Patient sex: M
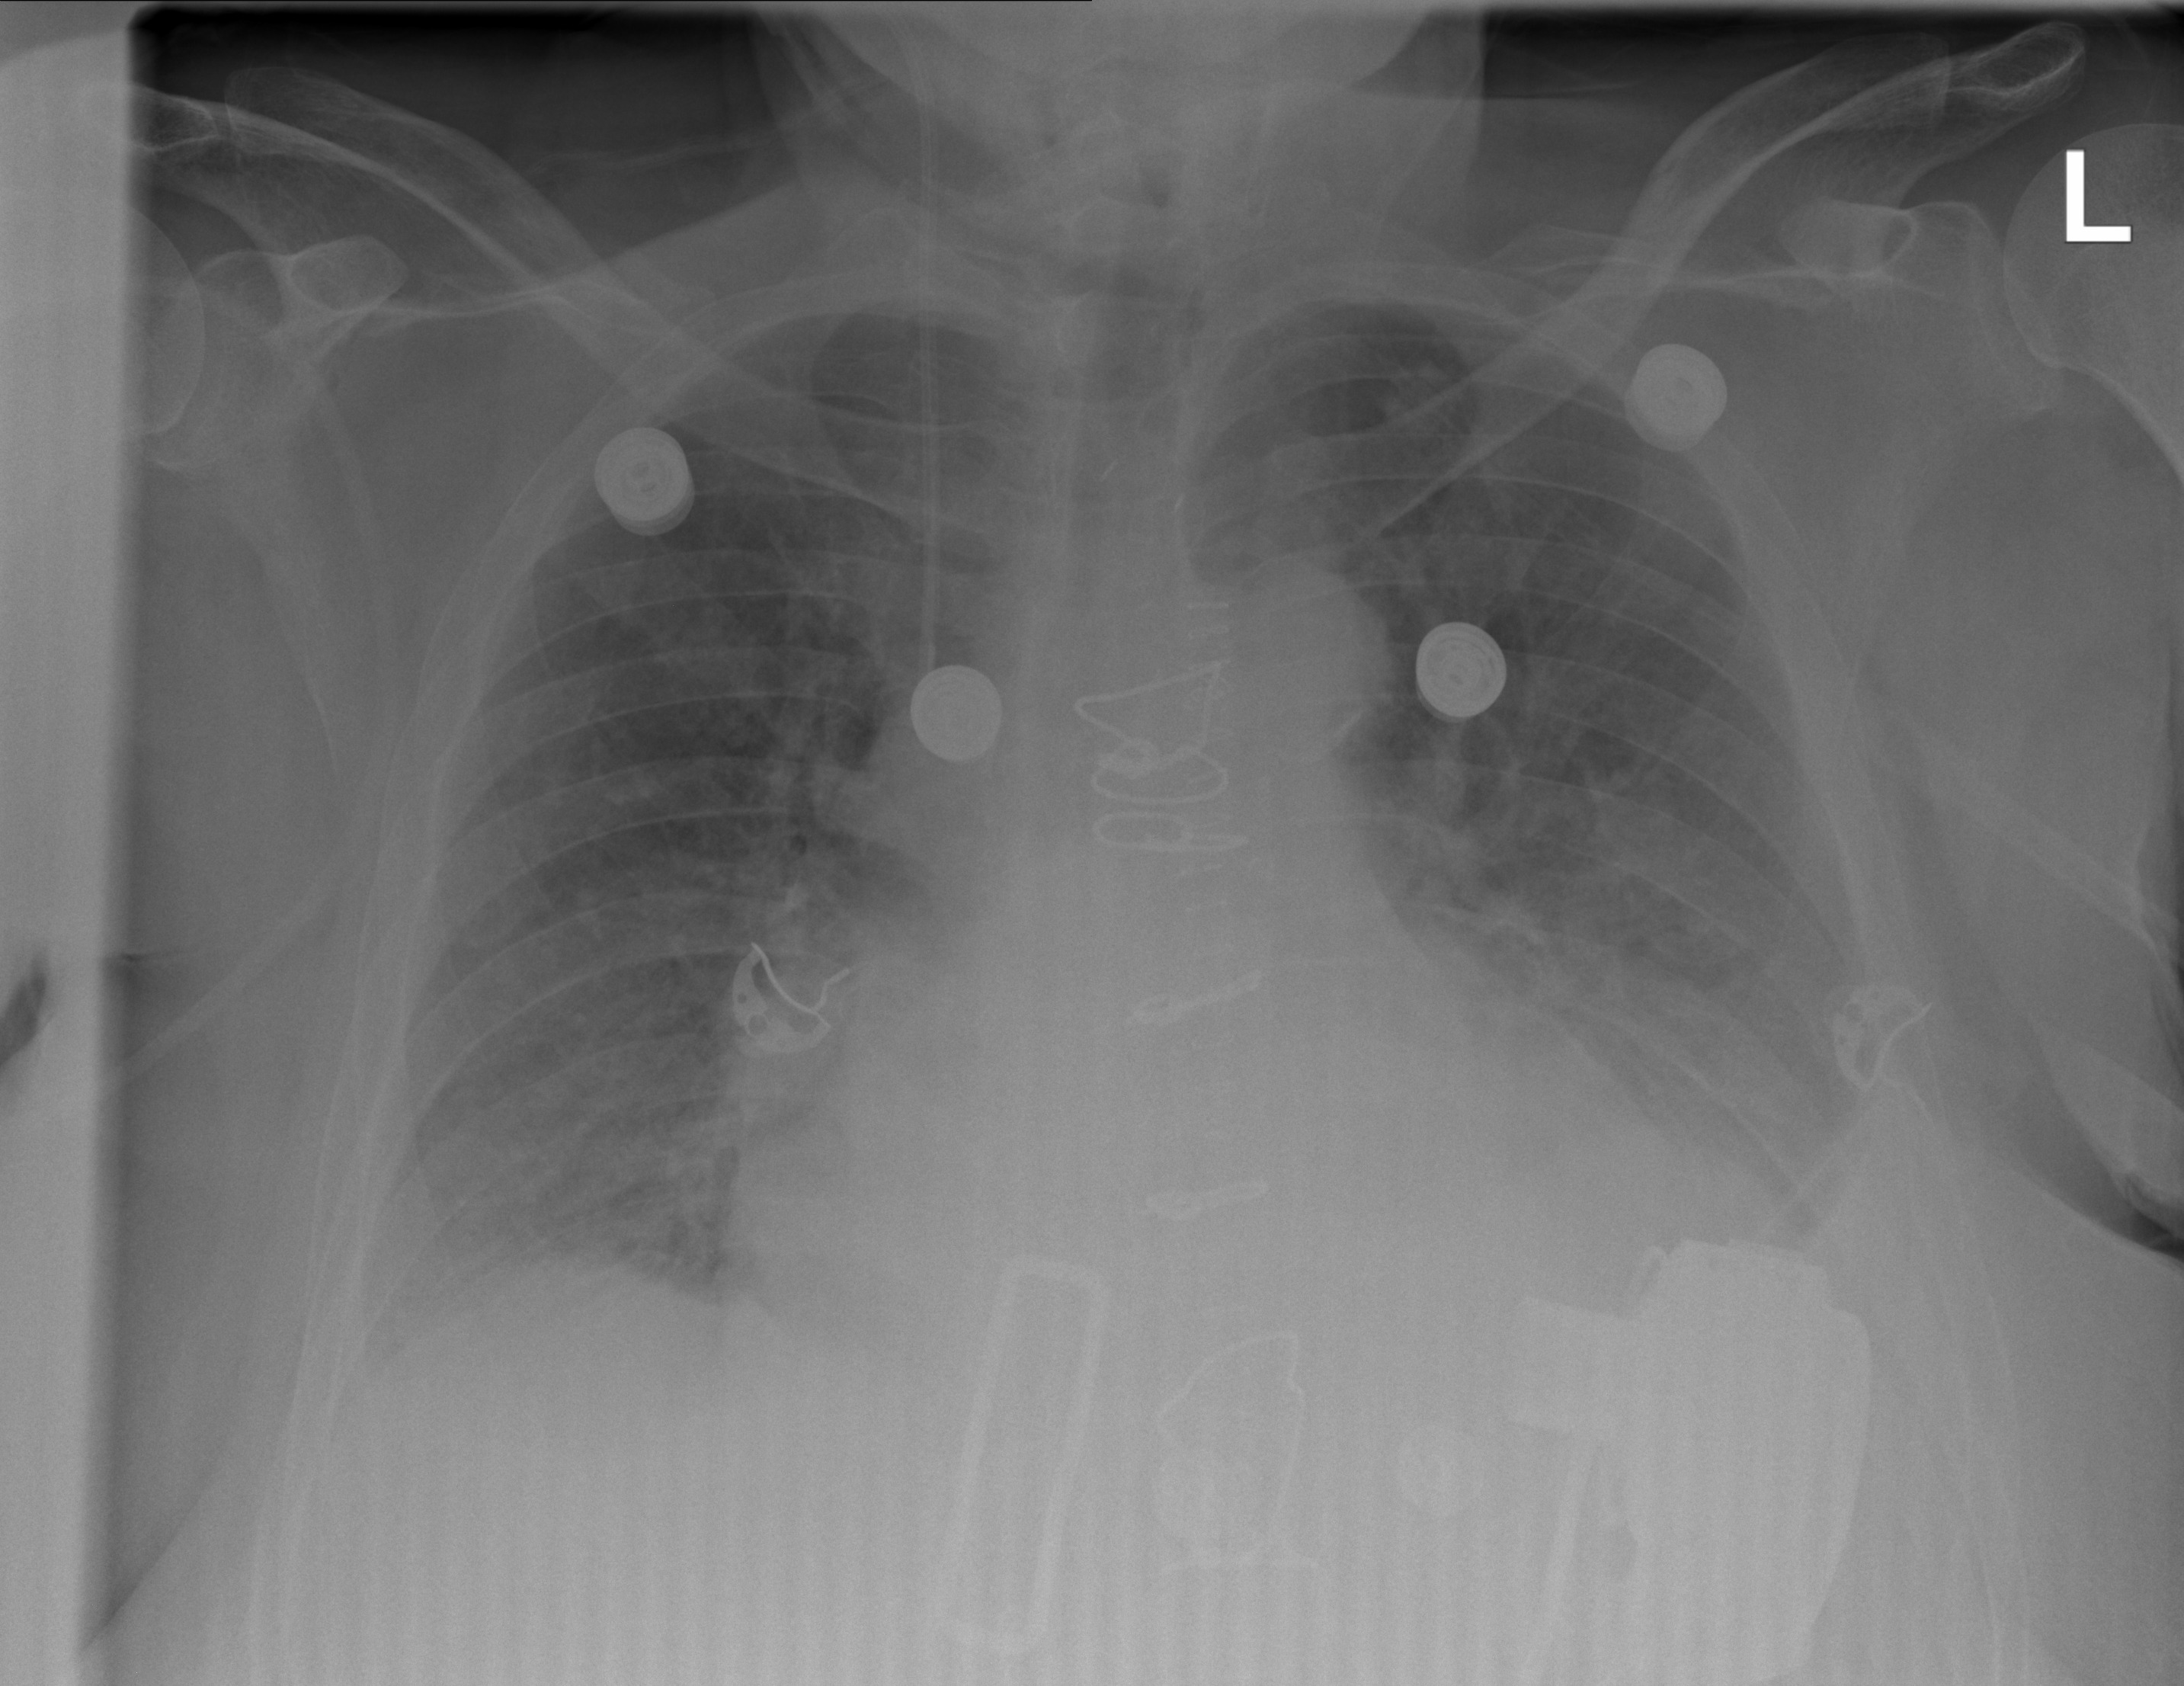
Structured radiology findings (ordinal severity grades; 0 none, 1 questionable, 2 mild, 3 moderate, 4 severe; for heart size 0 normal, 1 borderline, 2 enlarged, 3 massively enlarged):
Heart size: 2
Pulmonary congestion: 2
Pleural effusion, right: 2
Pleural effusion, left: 2
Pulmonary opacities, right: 2
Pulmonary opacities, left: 2
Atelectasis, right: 2
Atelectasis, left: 2